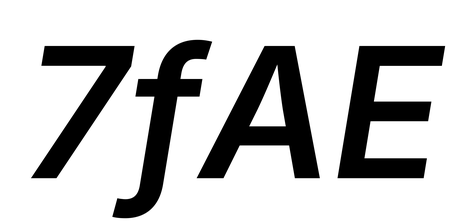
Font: Inter-Italic_SemiBold_Italic